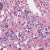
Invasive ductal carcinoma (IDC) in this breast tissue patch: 1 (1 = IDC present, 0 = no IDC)